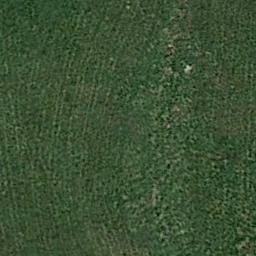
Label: meadow